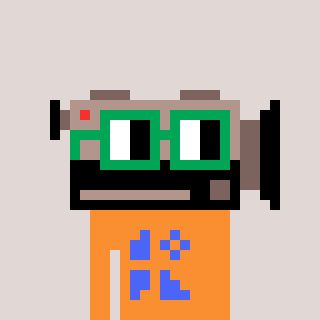
a pixel art character with square green glasses, a camcorder-shaped head and a orange-colored body on a warm background